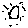
Label: sun